Question: I am new bee to sencha touch. I have started with few samples and now kindda familiar with store model and few other UI controls. As i am not a web developer I feel difficult most of the times to understand the small small things.
Now, I want to design a image gallery for iPhone using sencha Touch and java script. Please give me some sample of the layouts that i have to use. The images used will be fetched from my content server.
I got some example here <URL>. but it uses php scripts which i cant understand. Please guild me to start with it.

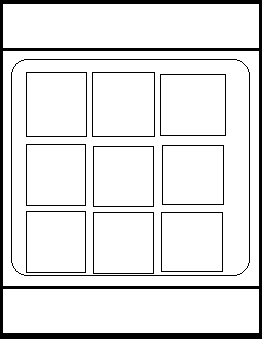
Answer: This is not about PHP.
First try to load statik images as you want.
After that you could take any image lists with stores from server.
I do not think there is a component which creates a layout like example given by you above. But you could create with using some different components together.
Did you see <URL>
In my opinion you must start developing some screens and then ask questions about problems you faced.
Best wishes.